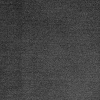
Atmospheric dust classification: dusty